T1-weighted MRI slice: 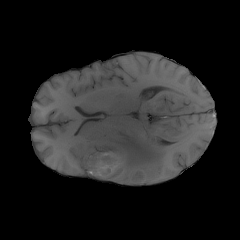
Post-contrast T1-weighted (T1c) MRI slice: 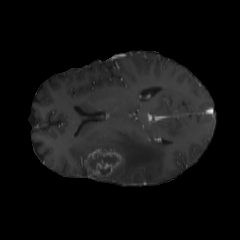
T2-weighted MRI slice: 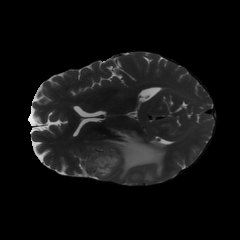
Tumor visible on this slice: yes